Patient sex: M
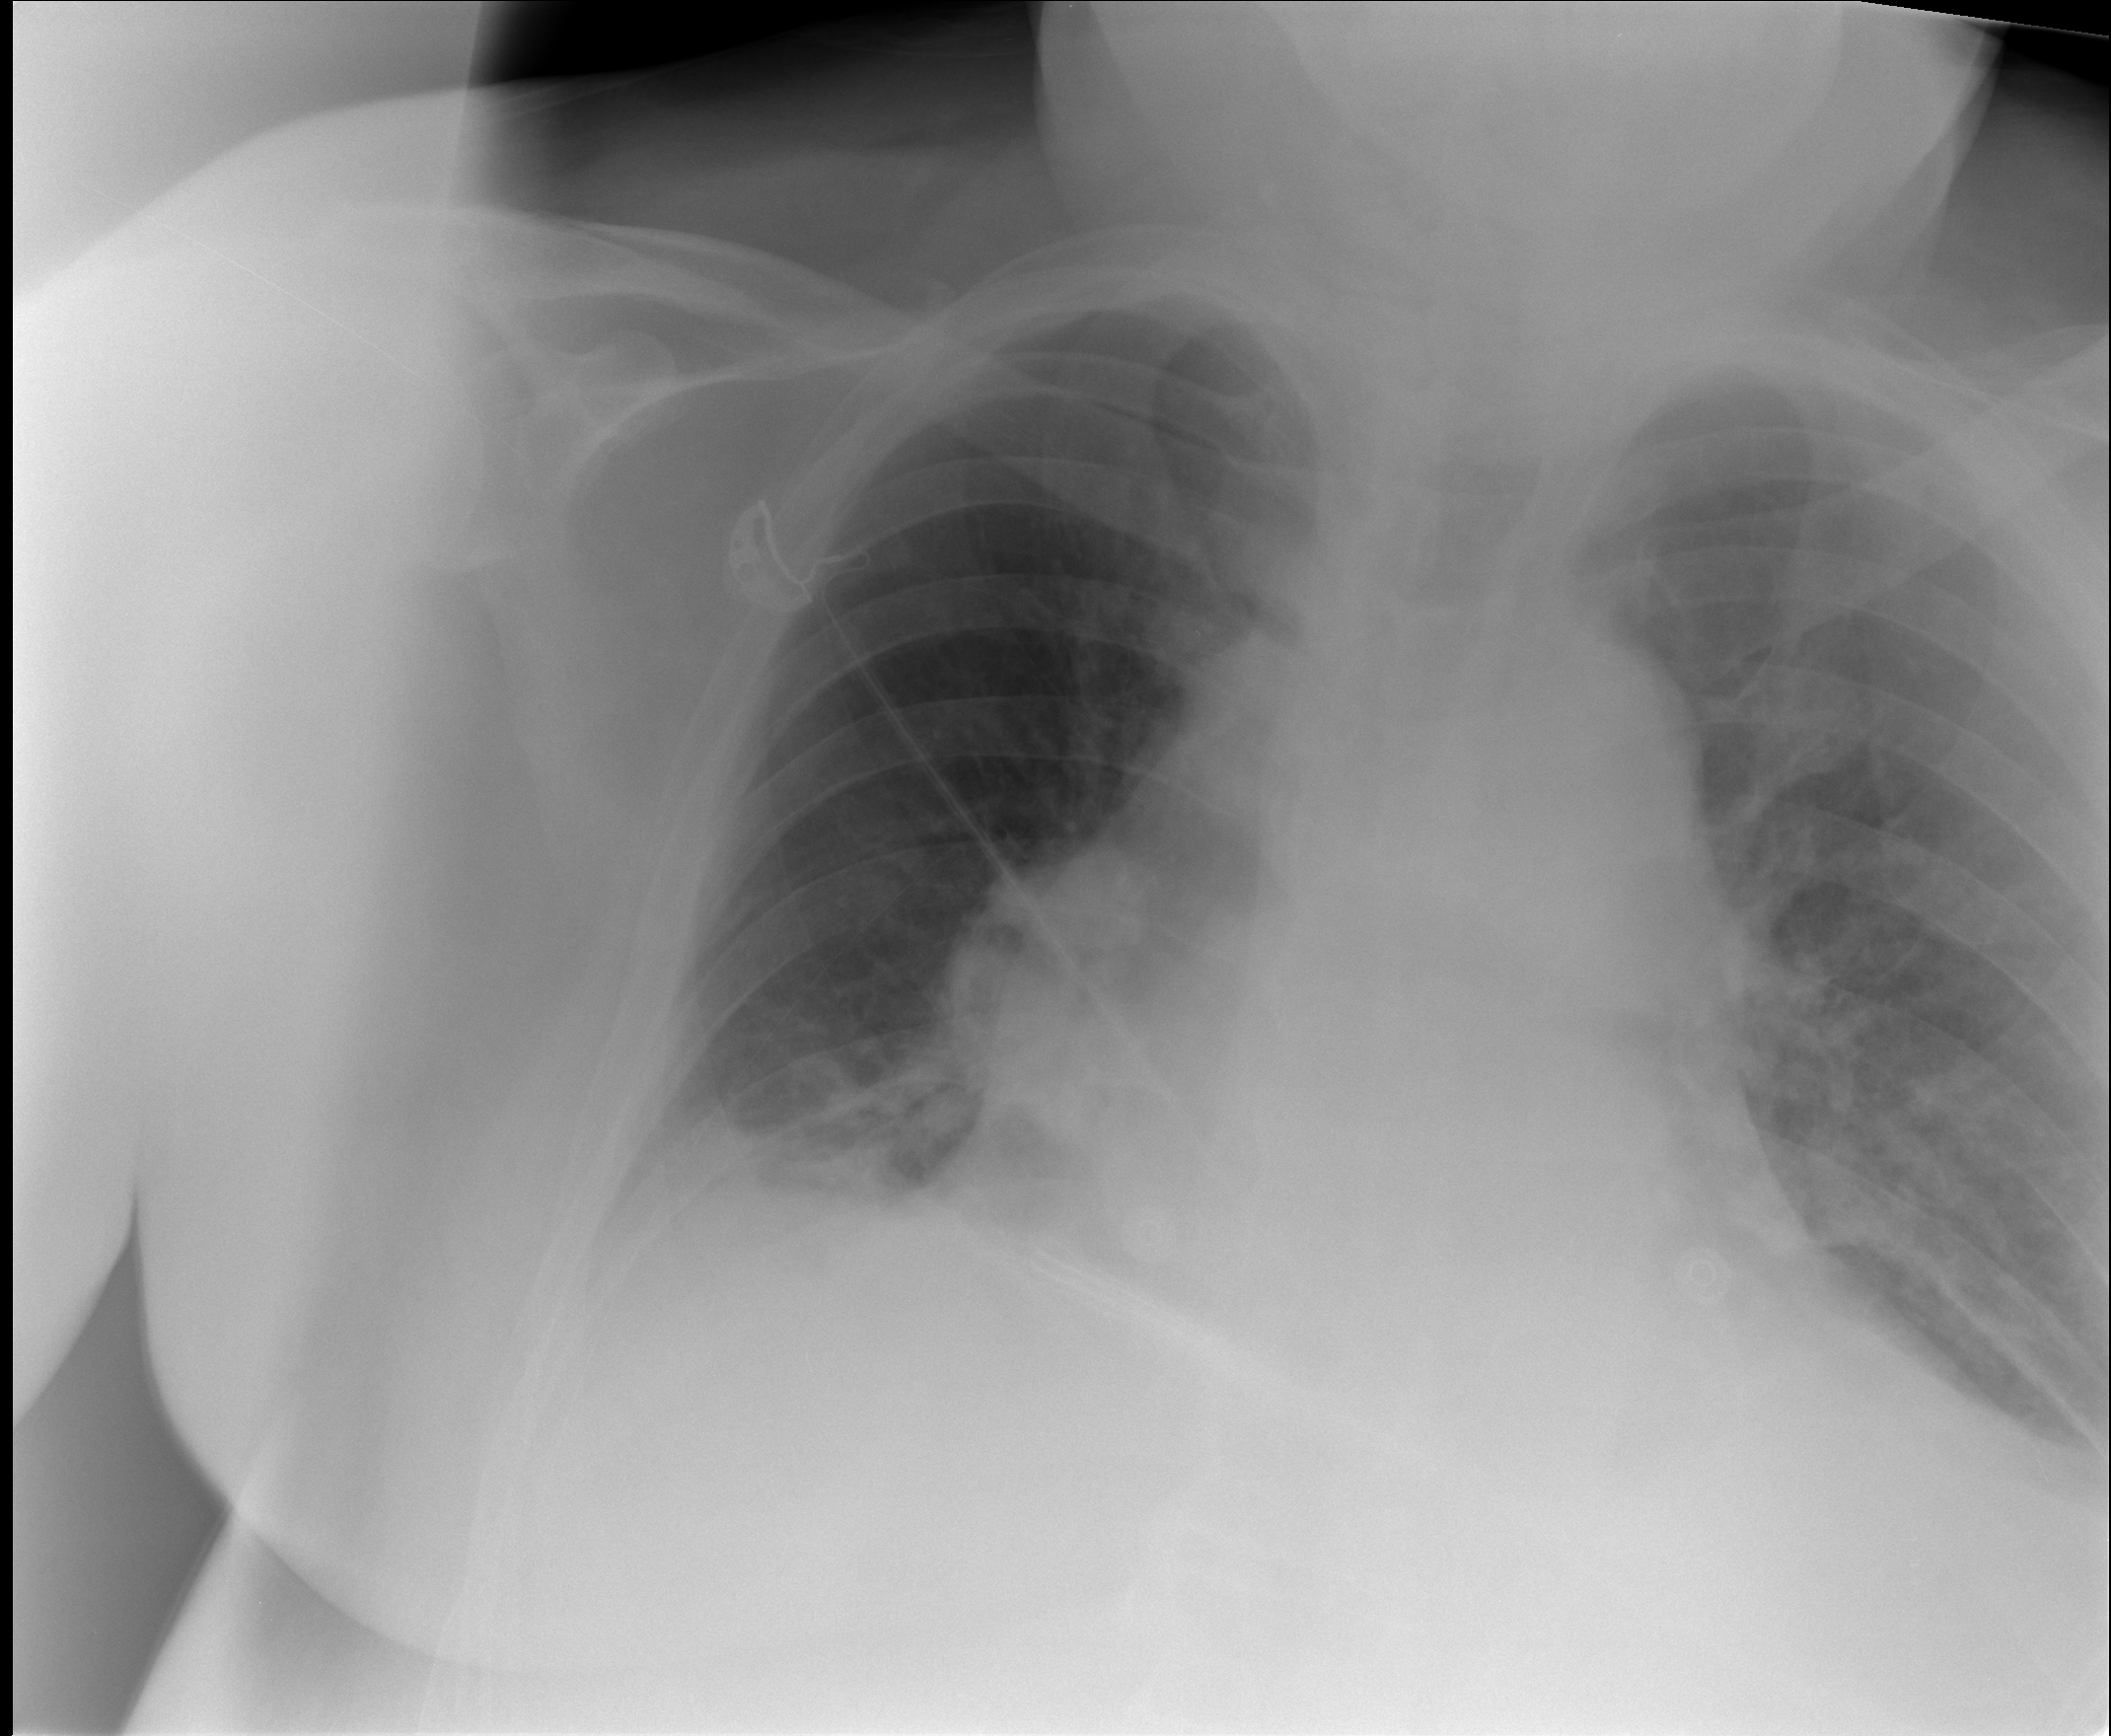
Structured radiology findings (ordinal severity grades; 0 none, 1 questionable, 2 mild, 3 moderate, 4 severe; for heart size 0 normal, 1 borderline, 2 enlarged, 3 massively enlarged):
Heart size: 2
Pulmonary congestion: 0
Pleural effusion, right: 2
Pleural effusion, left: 1
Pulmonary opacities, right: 2
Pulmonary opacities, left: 0
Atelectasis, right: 2
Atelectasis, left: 2